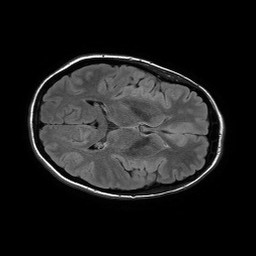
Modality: FLAIR
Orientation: axial
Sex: female
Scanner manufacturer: philips
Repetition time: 11 s
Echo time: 0.125 s